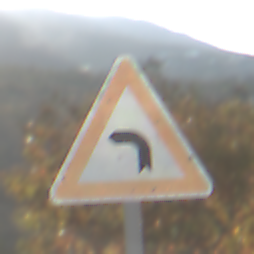
Verkehrszeichen: KurveLinks
Umgebung: Outdoor, Nature
Tageszeit: SunriseSunset
Wetter: Clear
Licht: Natural
Jahreszeit: NotSpecified
Kontrast: HighContrast